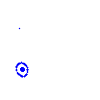
Particle: pion